Field crop: maize
Growth stage: 2
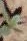
Species: datura